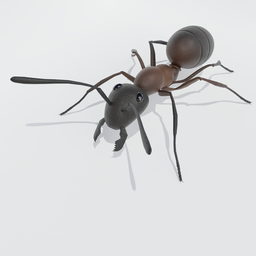
Label: animals